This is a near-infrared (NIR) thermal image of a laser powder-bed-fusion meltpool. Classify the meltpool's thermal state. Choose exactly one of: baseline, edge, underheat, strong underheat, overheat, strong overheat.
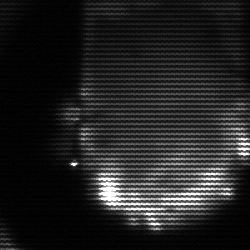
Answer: baseline